Question: The question is quite simple and I don't know where and how to implement the transfer functions.
Let's say that I have a classic system

where P has a transfer function of the second order with zita=0.7, F=1 and C is the process regulator.
I would like to implement this regulator on a controller like ATMega128P in C or C++.
The transfer function of the process is identified by experimental methods and the regulator may vary depending on the process transfer function.
Where should I start?
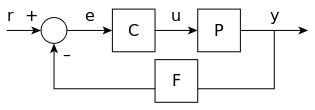
Answer: If you have your transfer function it in continuous time (Laplace), you will need to transform it in discrete time (Z-Transform), using one of the discretization methods (forward difference, backward difference, trapezoidal).
Once you have the discrete transfer function, you will need to apply inverse Z transform to obtain the system's equation in the time domain. Next, you will need to detrmine the discretization step.
When if you have this data, you can implement this system on the microcontroller quite easily, since practically you will only implement a simple equation which will probably read a sensor periodically through an ADC input and according to that and previous input (y[k], y[k-1], ...) values will generate the control value (u[k]) according to its reference (r[k]).
The ADC (y[k]) can be read using in a timer interrupt, set to fire according to your discretization step. Once the value is read, you can compute u[k] and set the execution element accordingly.
For implementation, I would recommend C, since C++ would probably be a little bit of an overkill in this case (most embedded systems which implement a system such as this one are programmed using ANSI C or MISRA C - especially in automotive).
Before jumping to C, I would first try to see if I got the calculations correctly and I would simulate the system in Simulink (MATLAB), or Scilab.
For tuning the real embedded system, I would recommend reading about the Ziegler-Nichols method.
<URL>
Info on discretization:
<URL>